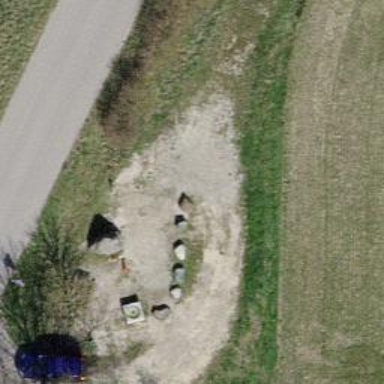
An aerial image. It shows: Block barrier.